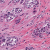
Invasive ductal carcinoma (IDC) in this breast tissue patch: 0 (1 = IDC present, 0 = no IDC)